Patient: sex F, age 31
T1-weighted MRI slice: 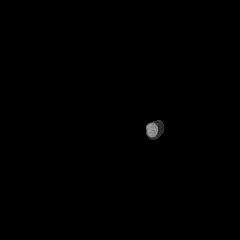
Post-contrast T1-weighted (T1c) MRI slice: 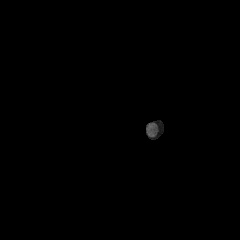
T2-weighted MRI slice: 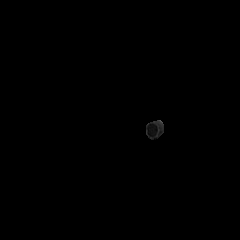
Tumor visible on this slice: no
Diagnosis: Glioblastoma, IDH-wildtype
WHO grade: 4